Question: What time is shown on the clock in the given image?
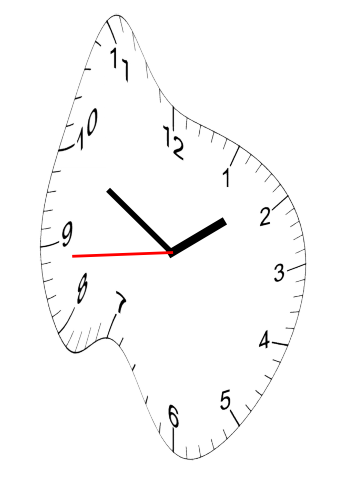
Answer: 01:49:44